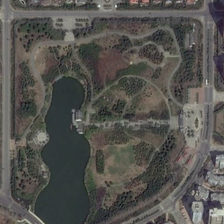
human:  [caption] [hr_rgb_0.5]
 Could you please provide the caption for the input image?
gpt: several roads are around a park with some green plants and a pond .

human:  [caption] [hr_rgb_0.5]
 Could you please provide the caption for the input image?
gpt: this is a park in the city .

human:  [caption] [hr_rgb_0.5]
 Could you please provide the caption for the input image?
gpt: this is a park in the city .

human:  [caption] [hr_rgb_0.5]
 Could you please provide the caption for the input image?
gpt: the trees are green, the lake is green and the buildings are colorful .

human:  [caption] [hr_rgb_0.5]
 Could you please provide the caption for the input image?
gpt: several roads are around a park with some green plants and a pond .